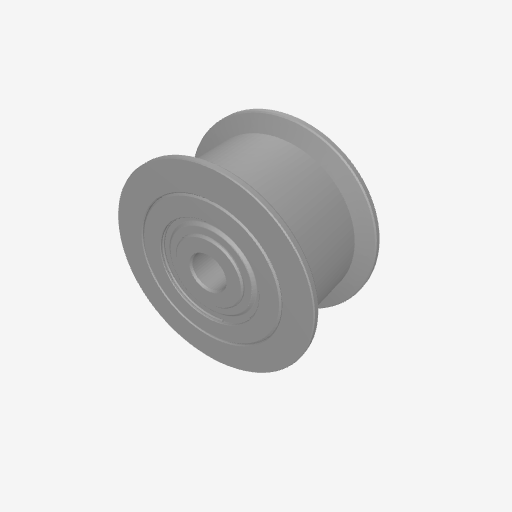
Part: DualBearingPulley4ID